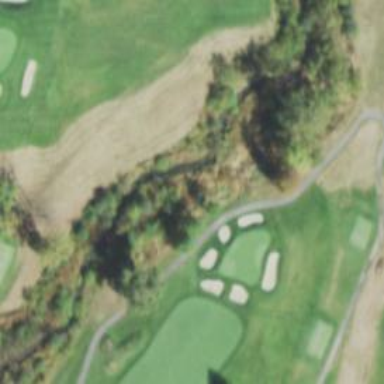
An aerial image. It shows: Water hazard in golf course. The hazard is natural water feature.